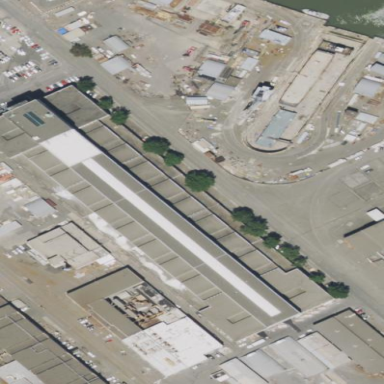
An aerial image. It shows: Building.